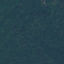
Label: Forest